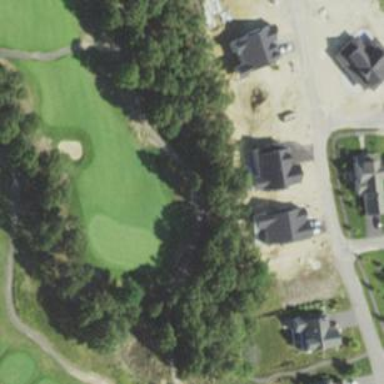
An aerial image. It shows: Grassy area designated as golf fairway.